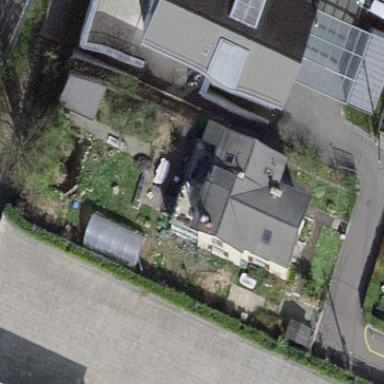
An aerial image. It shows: Garden surrounded by fence.